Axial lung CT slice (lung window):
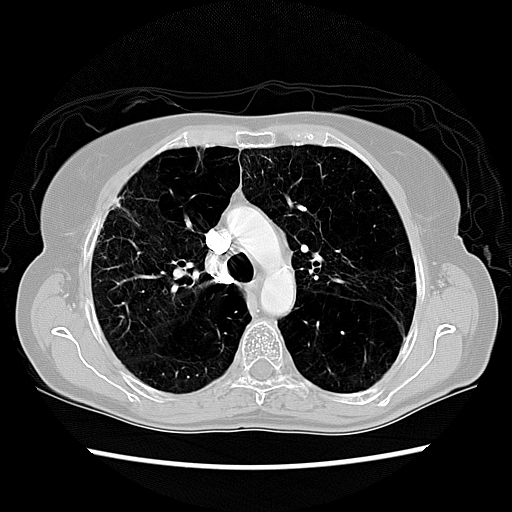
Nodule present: no